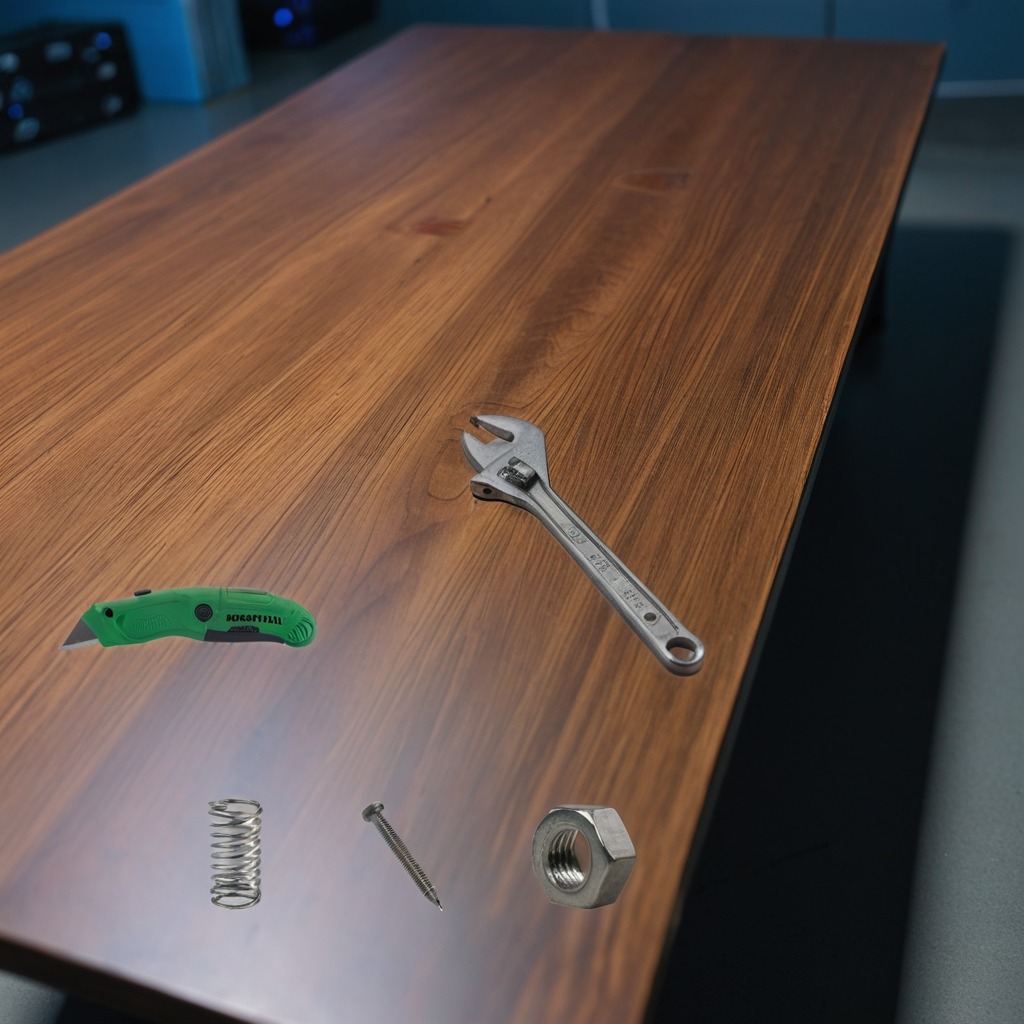
A utility knife, a metal machine screw, a coiled metal spring, a metal nut, and a wrench are lying on the old table.